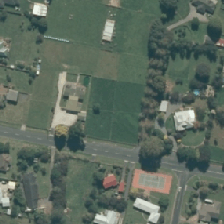
Land cover: urban_build_up